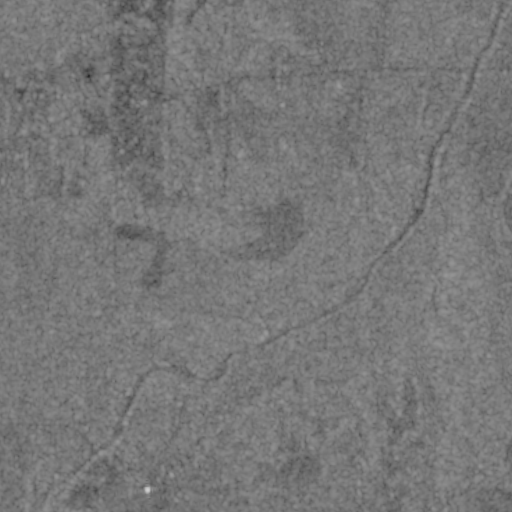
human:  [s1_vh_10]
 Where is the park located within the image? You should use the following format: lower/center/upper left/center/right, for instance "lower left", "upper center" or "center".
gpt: The park is located in the upper left of the image.
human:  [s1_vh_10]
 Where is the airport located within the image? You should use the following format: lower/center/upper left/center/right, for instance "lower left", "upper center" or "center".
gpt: There is no airport in the image.

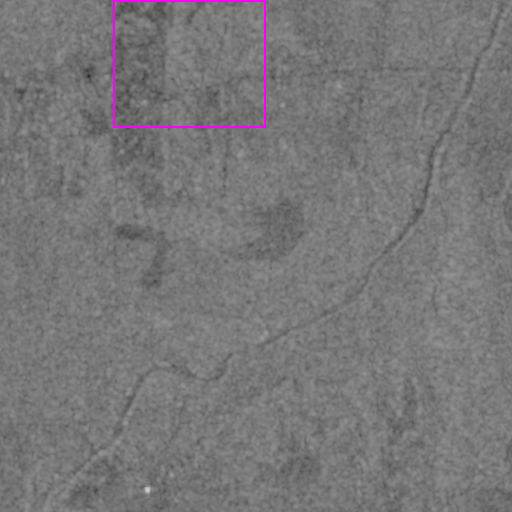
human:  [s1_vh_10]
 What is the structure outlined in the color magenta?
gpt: The structure outlined in magenta is a park.
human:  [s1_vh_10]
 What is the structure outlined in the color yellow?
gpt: There is no yellow outline.